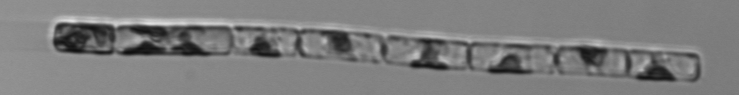
Label: Guinardia_delicatula